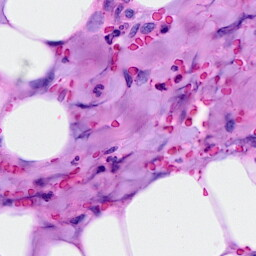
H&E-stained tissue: Breast